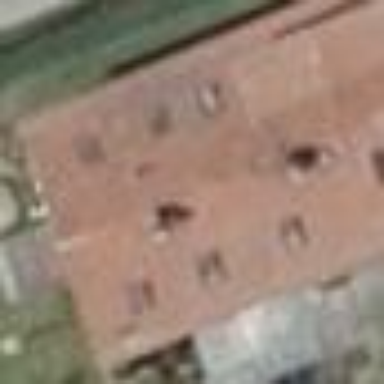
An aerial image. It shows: Image showing building with apartments.